Question: '''
$(document).ready(function()
{
$('#btnDelete').on('click', function()
{
var treeView = $('#treeview').data("kendoTreeView");
$('#treeview').find('input:checkbox:checked').each(function()
{
//I want to capture the value of the ID node here:
var id = treeView.ID;
alert(id);
});
});
});
'''
I want to select the highlighted item below for each checkbox that is checked:

The alert message is bringing back "undefined".
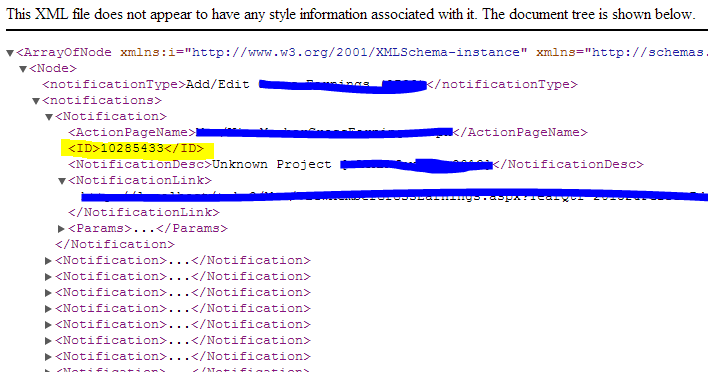
Answer: I figured out how to do it:
'''
$('#treeview').find('input:checkbox:checked').each(function()
{
debugger;
var li = $(this).closest(".k-item")[0];
var notificationId = treeView.dataSource.getByUid(li.getAttribute('data-uid')).ID;
....
'''